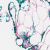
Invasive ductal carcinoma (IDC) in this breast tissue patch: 0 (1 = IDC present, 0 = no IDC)